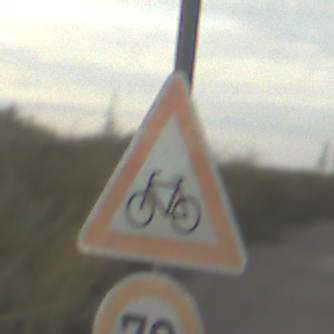
Verkehrszeichen: RadverkehrRechts
Zusatzzeichen unten: Geschwindigkeit70
Umgebung: Outdoor, RoadRail
Tageszeit: SunriseSunset
Wetter: PartlyCloudy
Licht: Natural
Jahreszeit: NotSpecified
Kontrast: MediumContrast